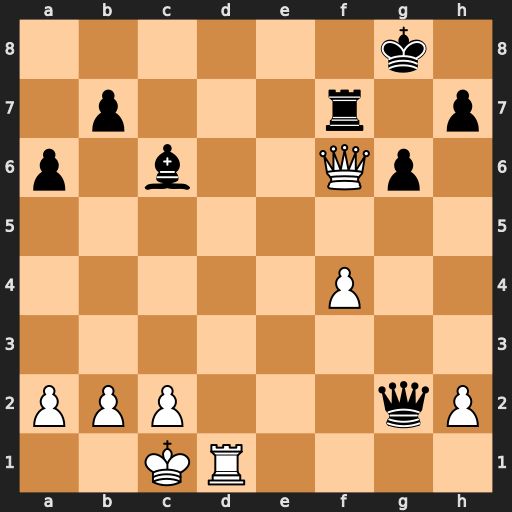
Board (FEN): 6k1/1p3r1p/p1b2Qp1/8/5P2/8/PPP3qP/2KR4
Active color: w
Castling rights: -
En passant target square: -
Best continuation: Rd8+ Be8 Rxe8+ Rf8 Rxf8#